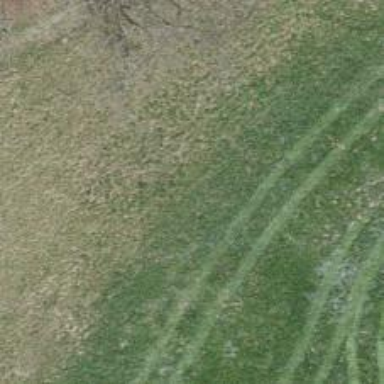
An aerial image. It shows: Grassy path.